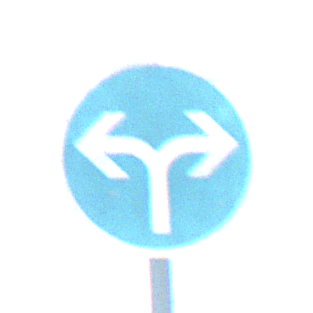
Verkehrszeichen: VorgeschriebeneFahrtrichtungRechtsOderLinks
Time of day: MorningAfternoon
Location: Outdoor (Special)
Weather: Clear
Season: NotSpecified
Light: Natural